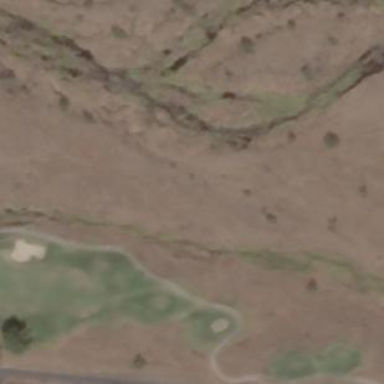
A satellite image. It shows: Golf course surrounded by greenery.